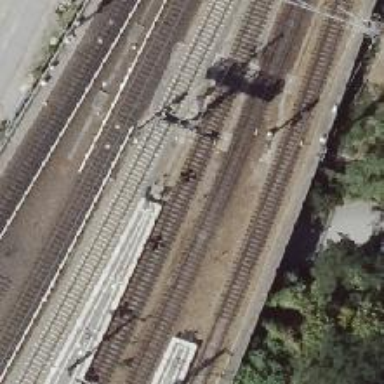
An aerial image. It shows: Railway viaduct with electrified contact line. It serves as siding for trains.